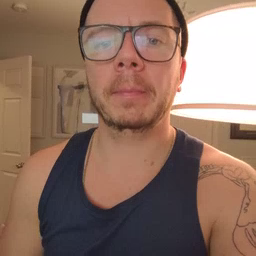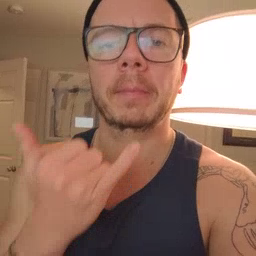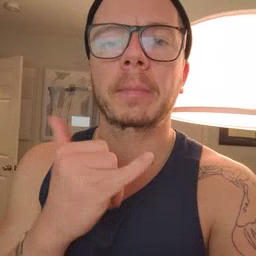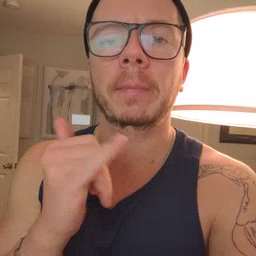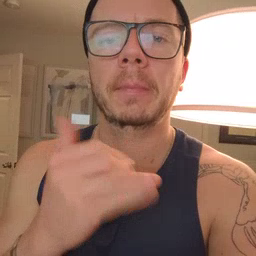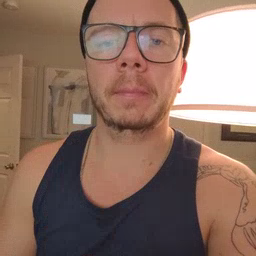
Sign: yellow